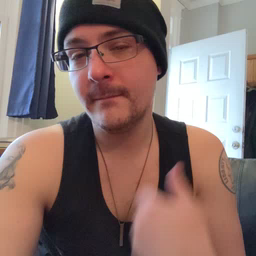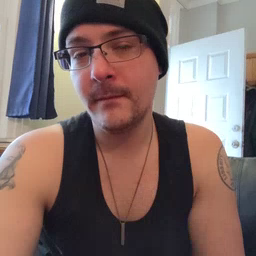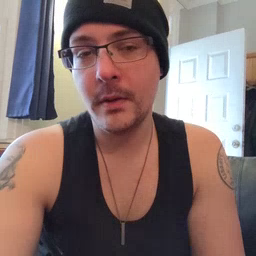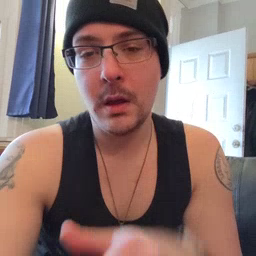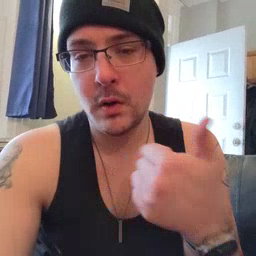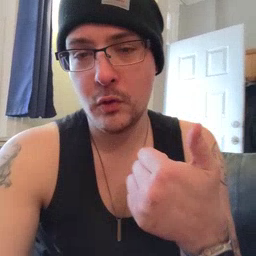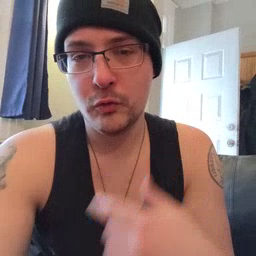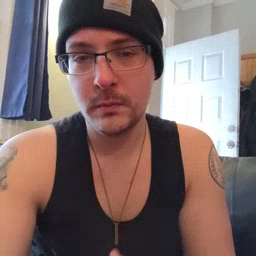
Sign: another